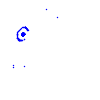
Particle: kaon